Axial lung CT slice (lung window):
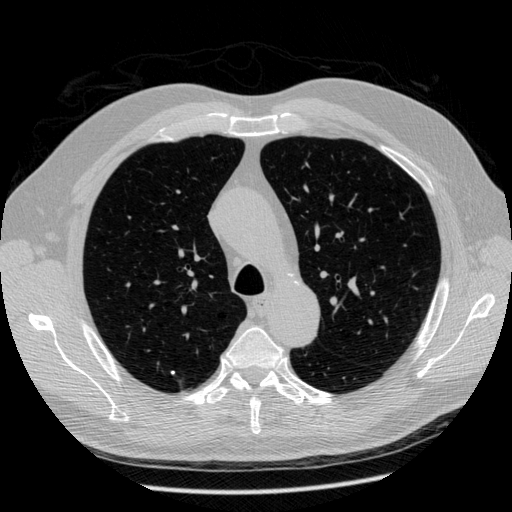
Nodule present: yes
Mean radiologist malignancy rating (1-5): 1